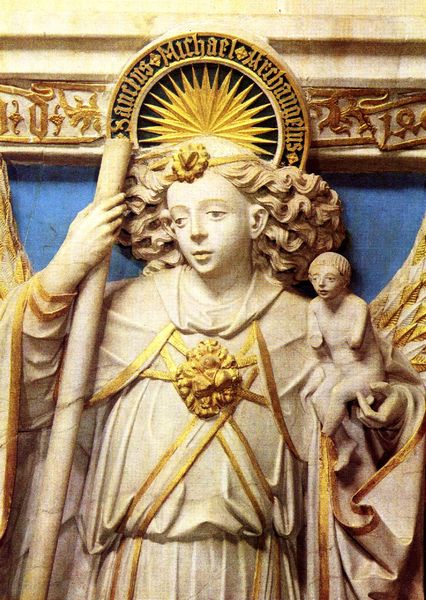
Titel: Erfurt, St. Severi, Relief mit Darstellung der Seelenrettung durch den Erzengel Michael
Schlagwörter: blau, flügel, hand, mann, gelb, finger, frau, holz, licht, mund, nase, weiss, arme, augen, band, falten, halten, stein, stirnband, hände, sonne, figur, gewand, gold, haare, kind, brosche, diadem, lippen, locken, stock, engel, skulptur, statue, schrift, stab, baby, detail, plastik, stern, strahlen, heiligenschein, jesus, heiliger, tiara, heilige, maria, michael, glorie, sankt michael, armlos, leerer blick